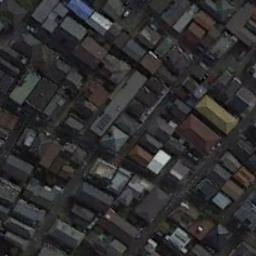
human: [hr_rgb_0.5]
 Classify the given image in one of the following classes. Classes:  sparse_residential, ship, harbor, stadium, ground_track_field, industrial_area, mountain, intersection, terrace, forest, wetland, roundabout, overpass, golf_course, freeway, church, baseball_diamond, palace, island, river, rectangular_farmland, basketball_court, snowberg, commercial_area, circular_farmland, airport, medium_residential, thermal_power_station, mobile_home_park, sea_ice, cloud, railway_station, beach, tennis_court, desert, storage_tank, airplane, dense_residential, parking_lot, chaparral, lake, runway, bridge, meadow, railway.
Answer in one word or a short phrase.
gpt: dense_residential